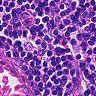
Metastatic tissue present: no